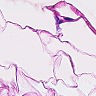
Metastatic tissue present: no